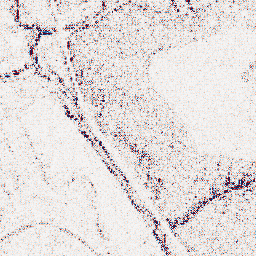
Category: wavelet
Decomposition family: wavelet_biorthogonal
Decomposition parameters: wavelet: bior2.4
level: 1
Upsampling method: cubic_catmull_rom
Upsampling parameters: scale: 8
Upsampling scale: 8